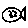
Label: fish